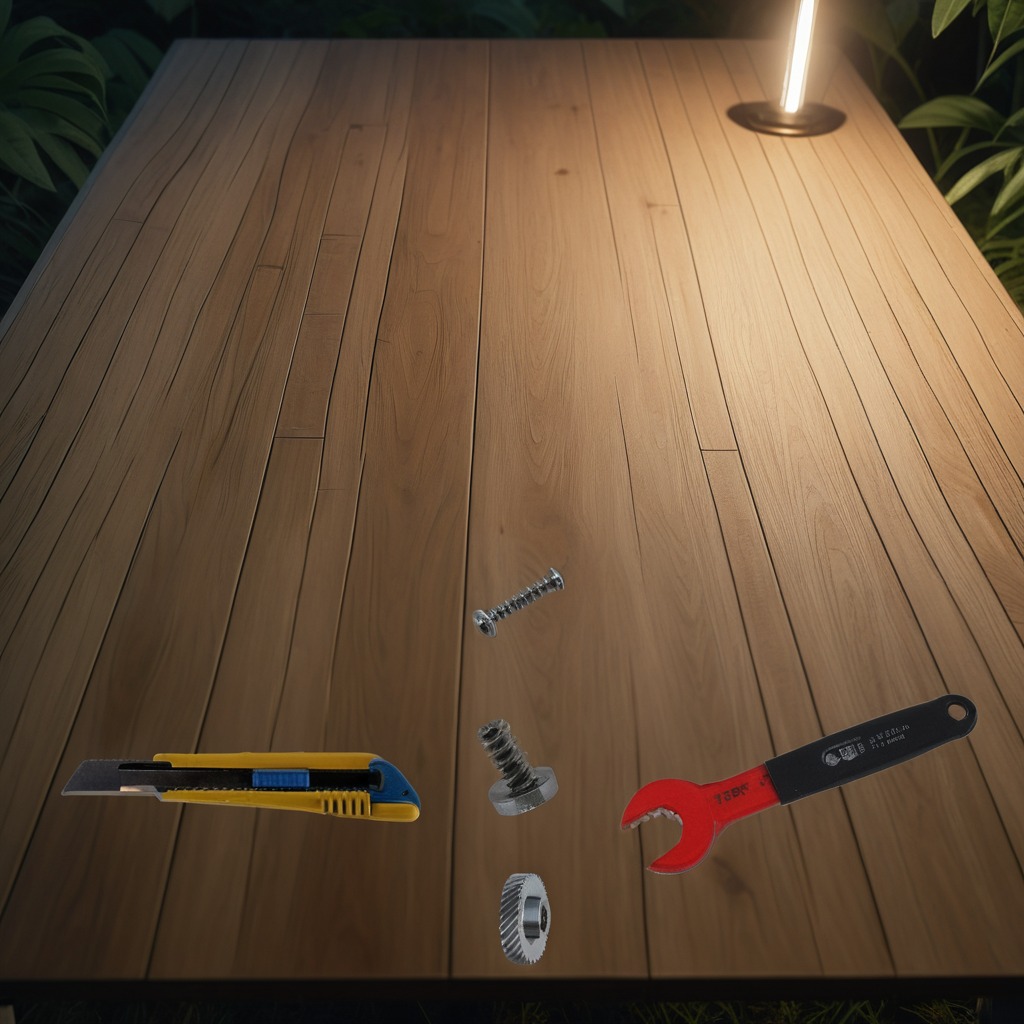
A steel gear with teeth, a utility knife, a metal machine screw, a coiled metal spring, and a wrench are lying on the wooden table.